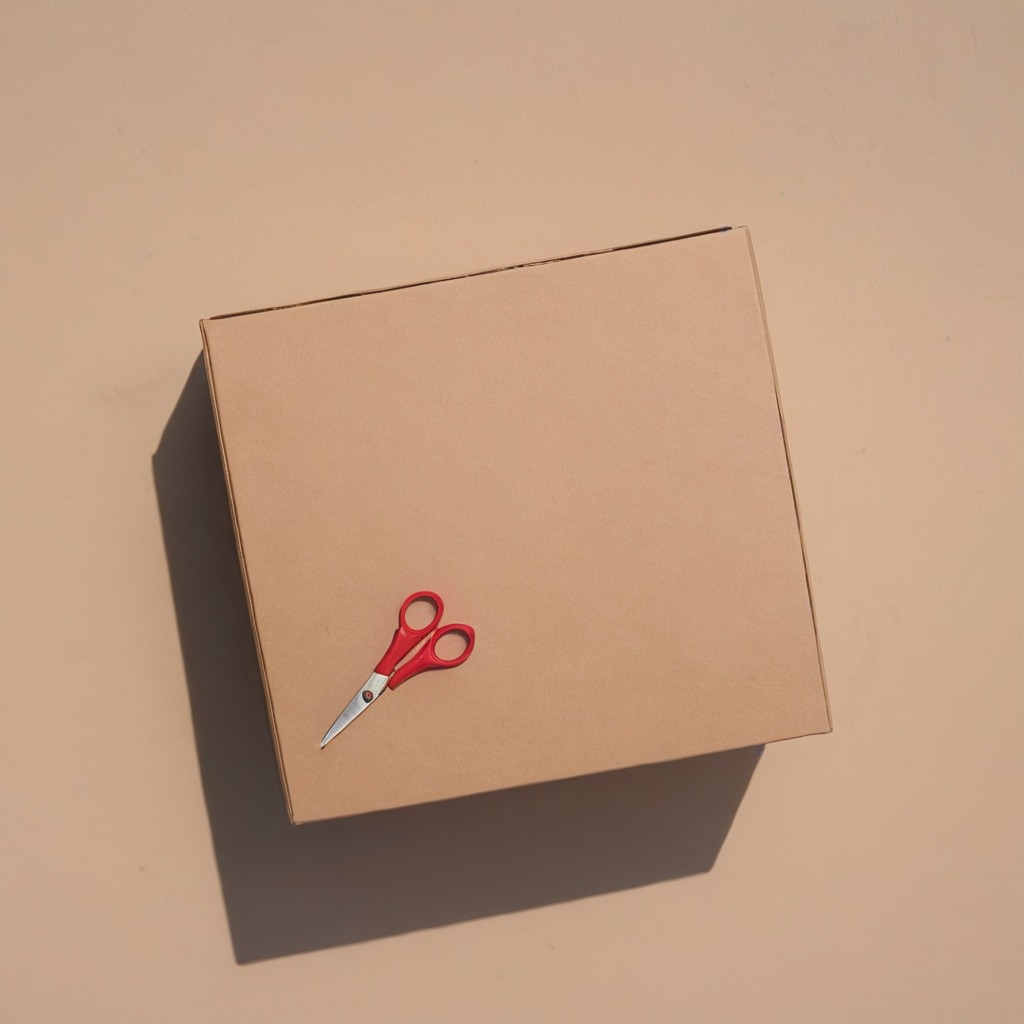
A scissor is lying on the cardboard box surface.